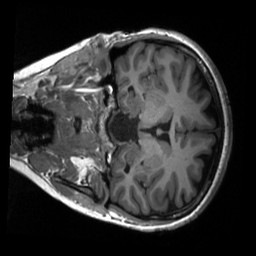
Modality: T1w
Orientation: coronal
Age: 22
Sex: female
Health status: healthy
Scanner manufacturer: siemens
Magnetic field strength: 3 T
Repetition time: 2.3 s
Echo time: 0.00232 s